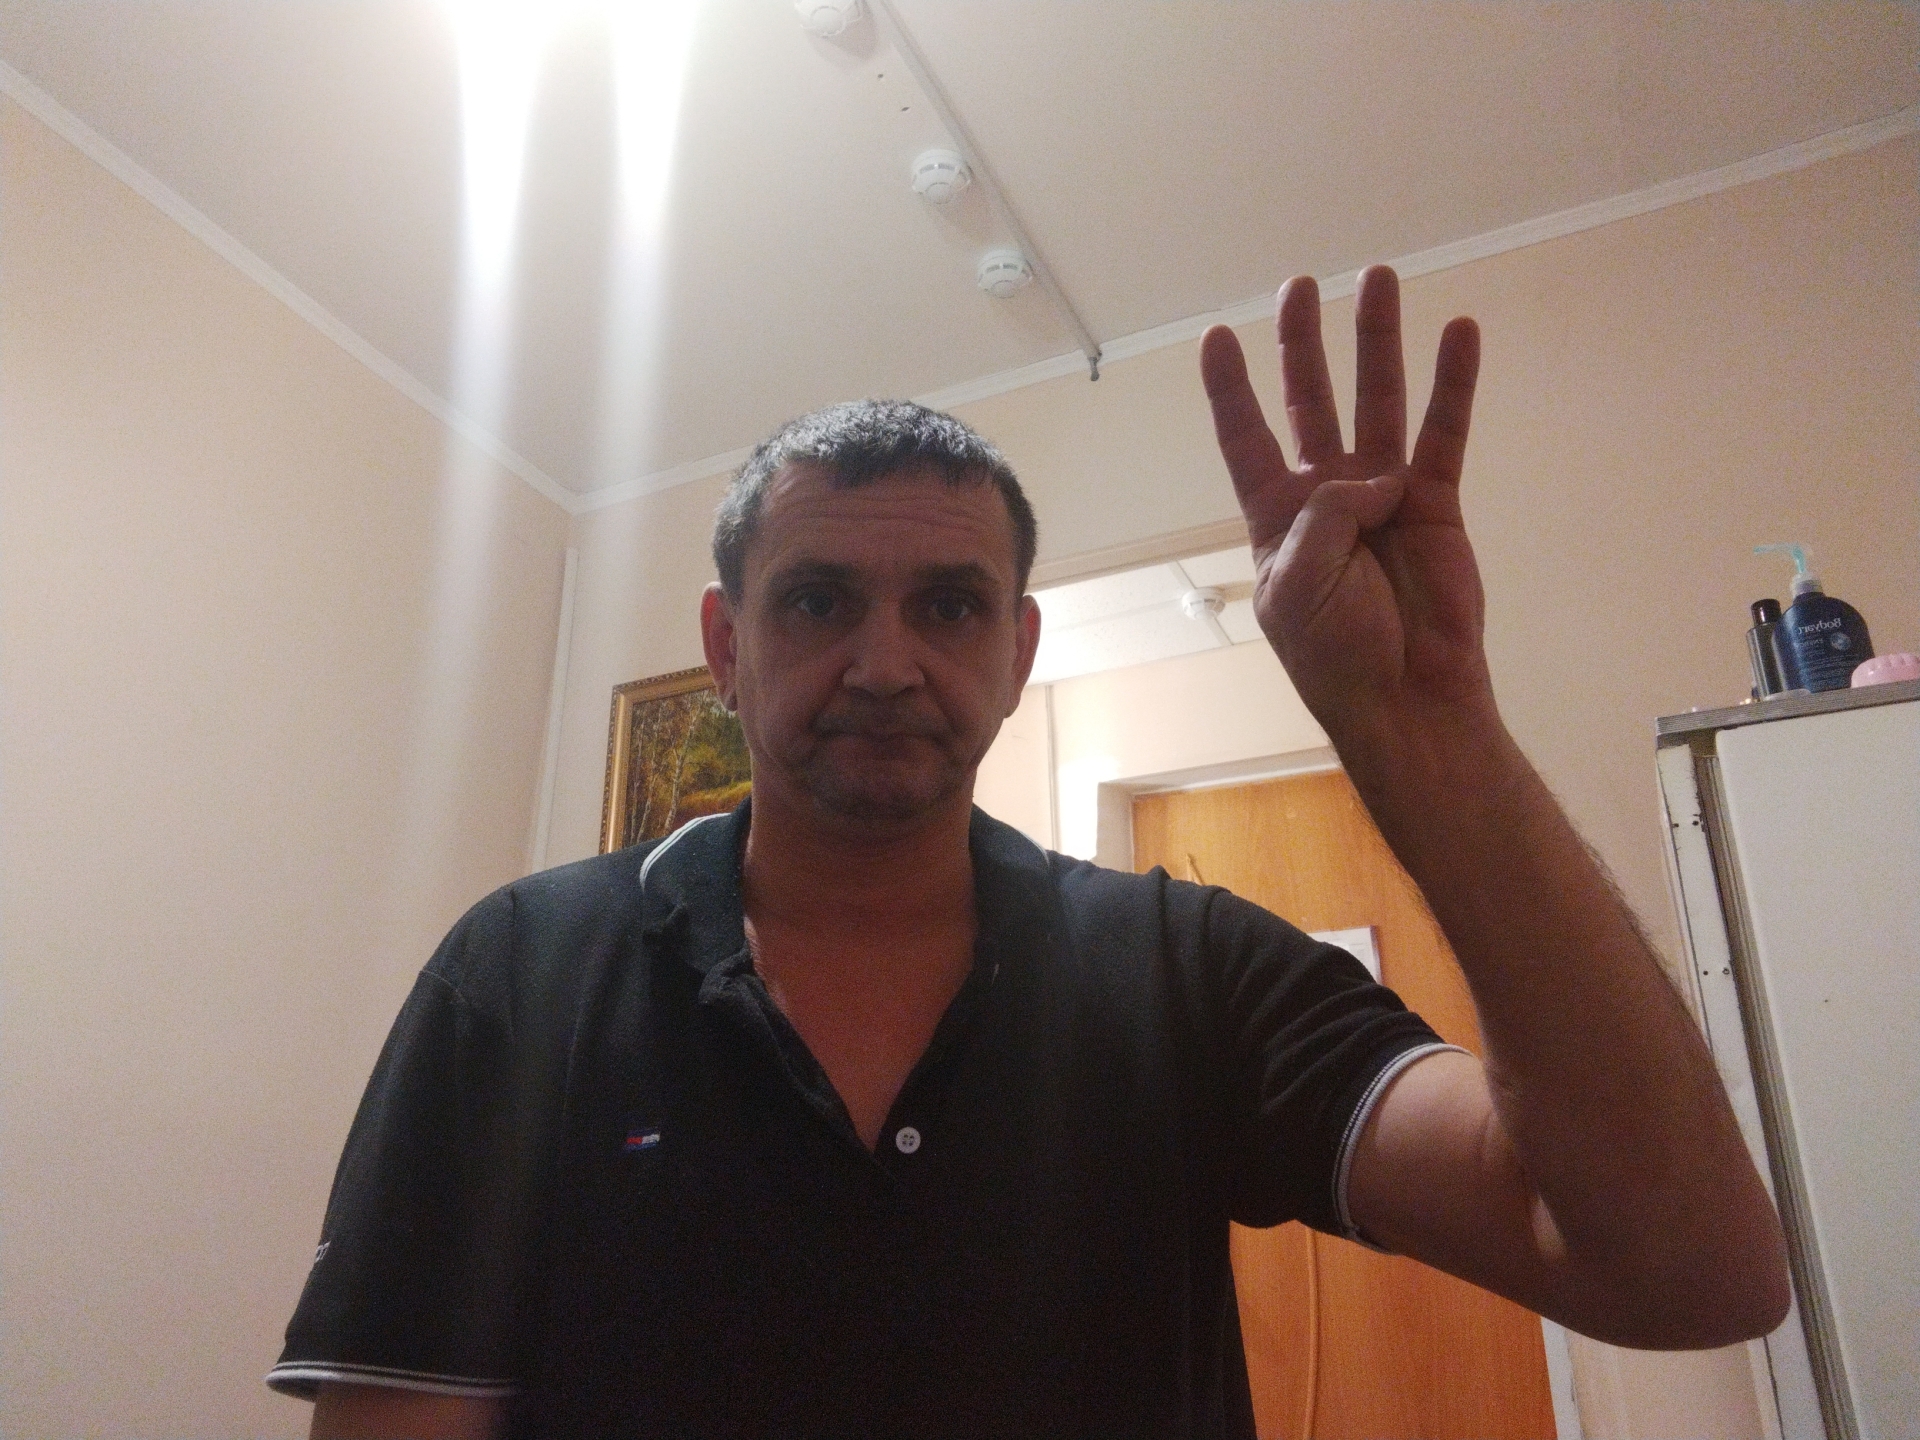
Label: noise